Field crop: maize
Growth stage: 1
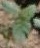
Species: datura